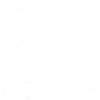
Label: not_dusty